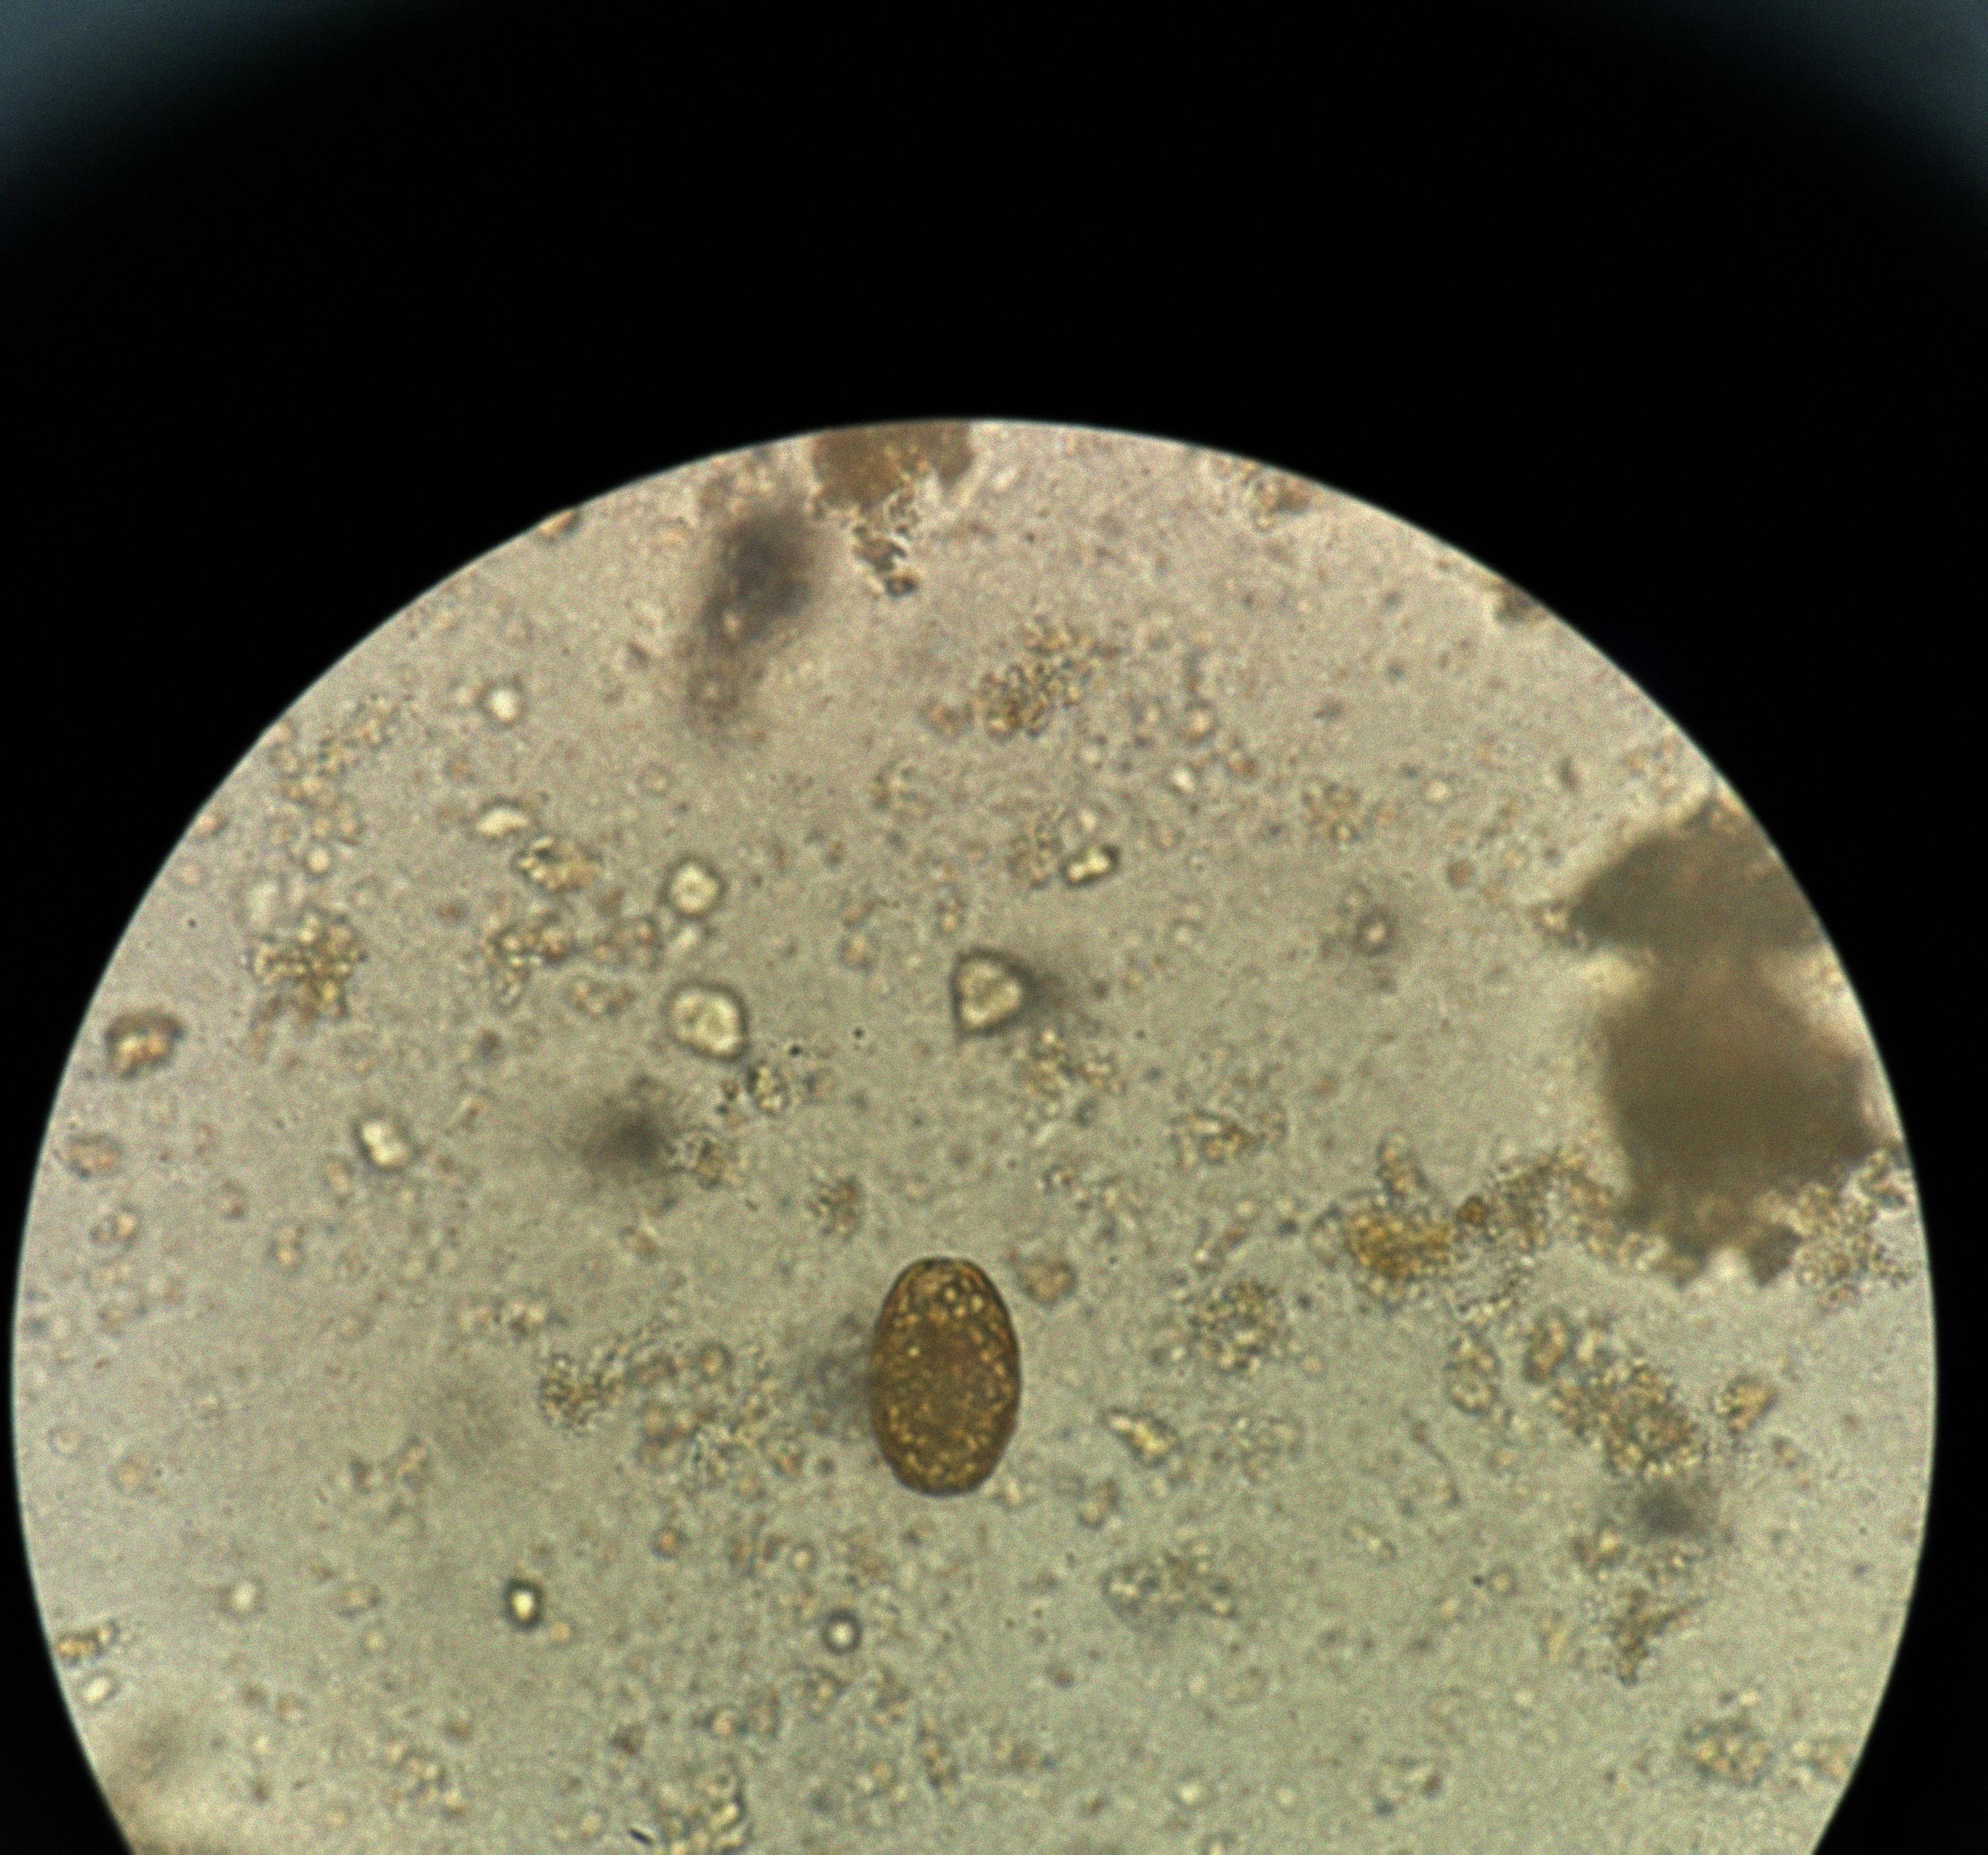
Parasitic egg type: Ascaris lumbricoides